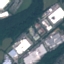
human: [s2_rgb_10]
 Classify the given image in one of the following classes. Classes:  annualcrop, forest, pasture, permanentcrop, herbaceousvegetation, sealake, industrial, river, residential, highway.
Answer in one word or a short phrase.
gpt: Industrial